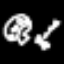
Label: mushroom